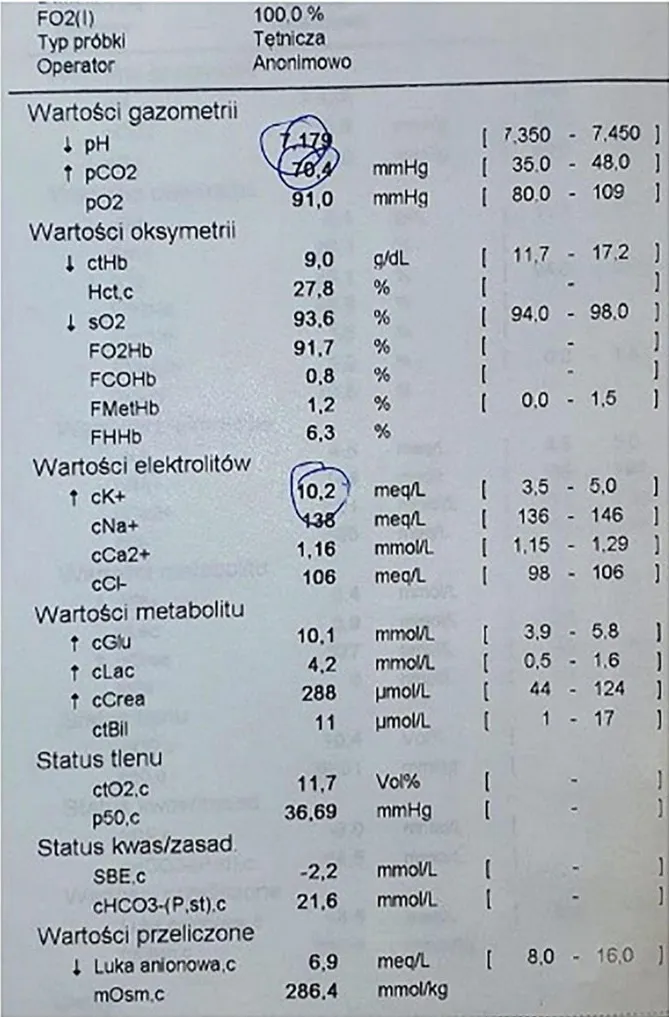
Arterial blood gas obtained during cardiopulmonary resuscitation, time of the result 4:11 PM.
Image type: chart (chart)